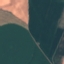
Label: AnnualCrop